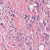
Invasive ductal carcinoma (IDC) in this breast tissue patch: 1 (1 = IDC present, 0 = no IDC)